Brain MRI, t2w sequence, axial 2D slice.
Patient: age 32, sex F, weight 95 kg, height 1.95 m
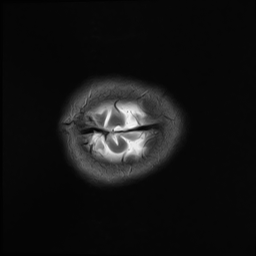